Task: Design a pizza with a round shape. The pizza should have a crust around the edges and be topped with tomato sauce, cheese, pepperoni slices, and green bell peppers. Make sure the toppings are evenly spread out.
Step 529:
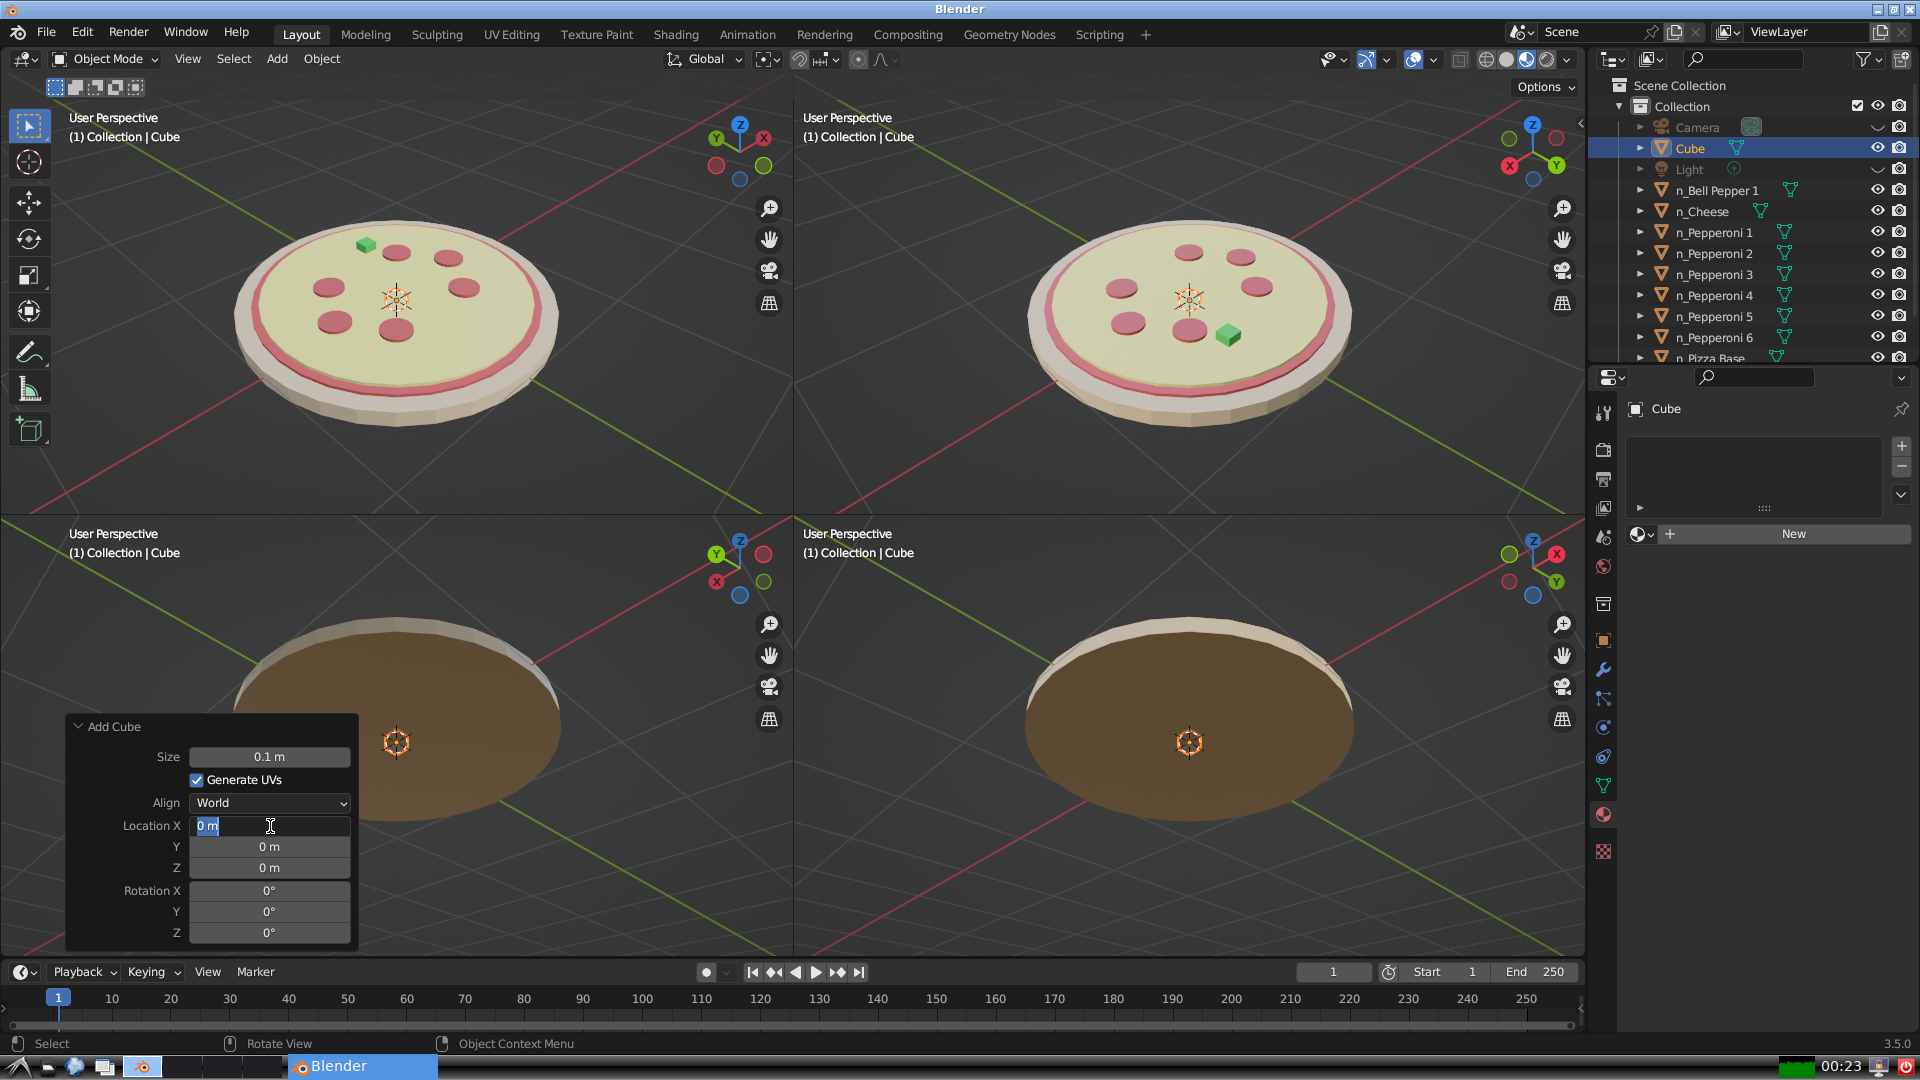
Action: input_text: -0.2